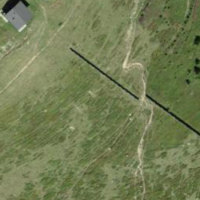
EUNIS habitat code: 31
Species observed at this site:
Pyrrhocorax graculus
Prunella collaris
Montifringilla nivalis
Corvus corax